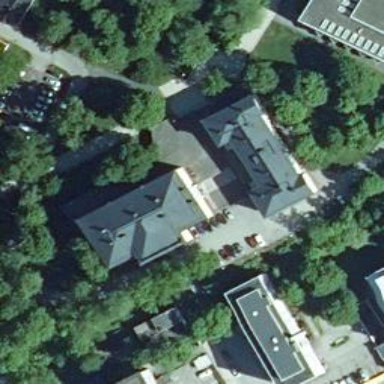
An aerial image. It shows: Hipped metal roof university building with yellow walls. The roof is colored DimGrey.